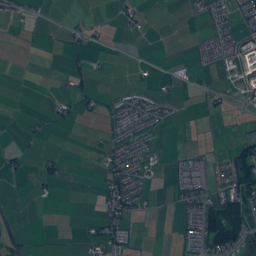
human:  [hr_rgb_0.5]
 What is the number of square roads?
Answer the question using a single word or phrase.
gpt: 0

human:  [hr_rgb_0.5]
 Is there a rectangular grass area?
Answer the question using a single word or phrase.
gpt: yes

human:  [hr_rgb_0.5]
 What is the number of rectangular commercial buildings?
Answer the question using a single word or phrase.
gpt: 7

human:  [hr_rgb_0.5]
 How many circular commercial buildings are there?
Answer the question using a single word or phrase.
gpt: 1

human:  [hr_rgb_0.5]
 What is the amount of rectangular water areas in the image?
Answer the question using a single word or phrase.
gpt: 37

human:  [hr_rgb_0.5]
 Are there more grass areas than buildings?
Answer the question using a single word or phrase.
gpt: no

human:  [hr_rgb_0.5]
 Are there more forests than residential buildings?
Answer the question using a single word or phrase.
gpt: no

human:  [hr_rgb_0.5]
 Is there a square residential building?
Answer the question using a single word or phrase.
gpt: yes

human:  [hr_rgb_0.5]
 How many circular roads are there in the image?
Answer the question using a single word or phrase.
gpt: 0

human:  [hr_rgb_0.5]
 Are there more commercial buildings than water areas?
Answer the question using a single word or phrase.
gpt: no

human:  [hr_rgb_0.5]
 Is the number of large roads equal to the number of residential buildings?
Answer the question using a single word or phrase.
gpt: no

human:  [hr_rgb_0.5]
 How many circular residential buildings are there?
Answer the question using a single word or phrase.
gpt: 1

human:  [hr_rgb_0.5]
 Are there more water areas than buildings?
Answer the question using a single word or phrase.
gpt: no

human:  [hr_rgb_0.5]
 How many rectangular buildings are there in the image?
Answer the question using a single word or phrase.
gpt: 2037

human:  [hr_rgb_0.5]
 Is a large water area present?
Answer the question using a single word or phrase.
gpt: yes

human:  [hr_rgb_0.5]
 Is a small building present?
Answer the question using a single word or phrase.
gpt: yes

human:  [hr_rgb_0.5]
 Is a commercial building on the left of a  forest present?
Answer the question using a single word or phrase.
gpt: yes

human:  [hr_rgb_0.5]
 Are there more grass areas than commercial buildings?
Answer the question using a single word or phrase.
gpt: yes

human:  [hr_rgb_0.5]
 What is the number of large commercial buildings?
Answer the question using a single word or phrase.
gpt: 0

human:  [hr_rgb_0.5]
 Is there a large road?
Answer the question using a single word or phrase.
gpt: no

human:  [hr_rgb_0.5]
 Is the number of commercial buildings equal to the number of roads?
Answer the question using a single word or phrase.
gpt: no

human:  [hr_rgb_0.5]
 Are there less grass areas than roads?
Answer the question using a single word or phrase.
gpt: yes

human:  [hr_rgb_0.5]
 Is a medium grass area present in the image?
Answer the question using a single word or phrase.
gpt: yes

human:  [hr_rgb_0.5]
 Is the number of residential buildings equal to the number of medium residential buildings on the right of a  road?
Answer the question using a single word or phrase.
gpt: no

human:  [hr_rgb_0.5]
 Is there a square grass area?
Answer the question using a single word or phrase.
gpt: no

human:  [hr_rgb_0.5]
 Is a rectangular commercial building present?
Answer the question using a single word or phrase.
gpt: yes

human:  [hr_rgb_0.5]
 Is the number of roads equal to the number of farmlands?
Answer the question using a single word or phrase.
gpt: no

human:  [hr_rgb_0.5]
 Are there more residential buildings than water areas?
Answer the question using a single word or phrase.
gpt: yes

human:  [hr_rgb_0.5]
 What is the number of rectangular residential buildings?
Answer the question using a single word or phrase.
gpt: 1979

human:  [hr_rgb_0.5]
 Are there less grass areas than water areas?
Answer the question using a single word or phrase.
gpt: no

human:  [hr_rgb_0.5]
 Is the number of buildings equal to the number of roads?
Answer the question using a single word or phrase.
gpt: no

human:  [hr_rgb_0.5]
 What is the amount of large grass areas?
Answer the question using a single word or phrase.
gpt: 312

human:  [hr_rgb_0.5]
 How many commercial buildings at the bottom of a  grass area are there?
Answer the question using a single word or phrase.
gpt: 8

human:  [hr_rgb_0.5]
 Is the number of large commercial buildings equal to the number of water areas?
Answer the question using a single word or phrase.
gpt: no

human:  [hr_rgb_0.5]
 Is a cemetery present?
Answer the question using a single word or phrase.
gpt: yes

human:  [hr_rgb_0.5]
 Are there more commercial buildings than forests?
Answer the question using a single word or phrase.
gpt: no